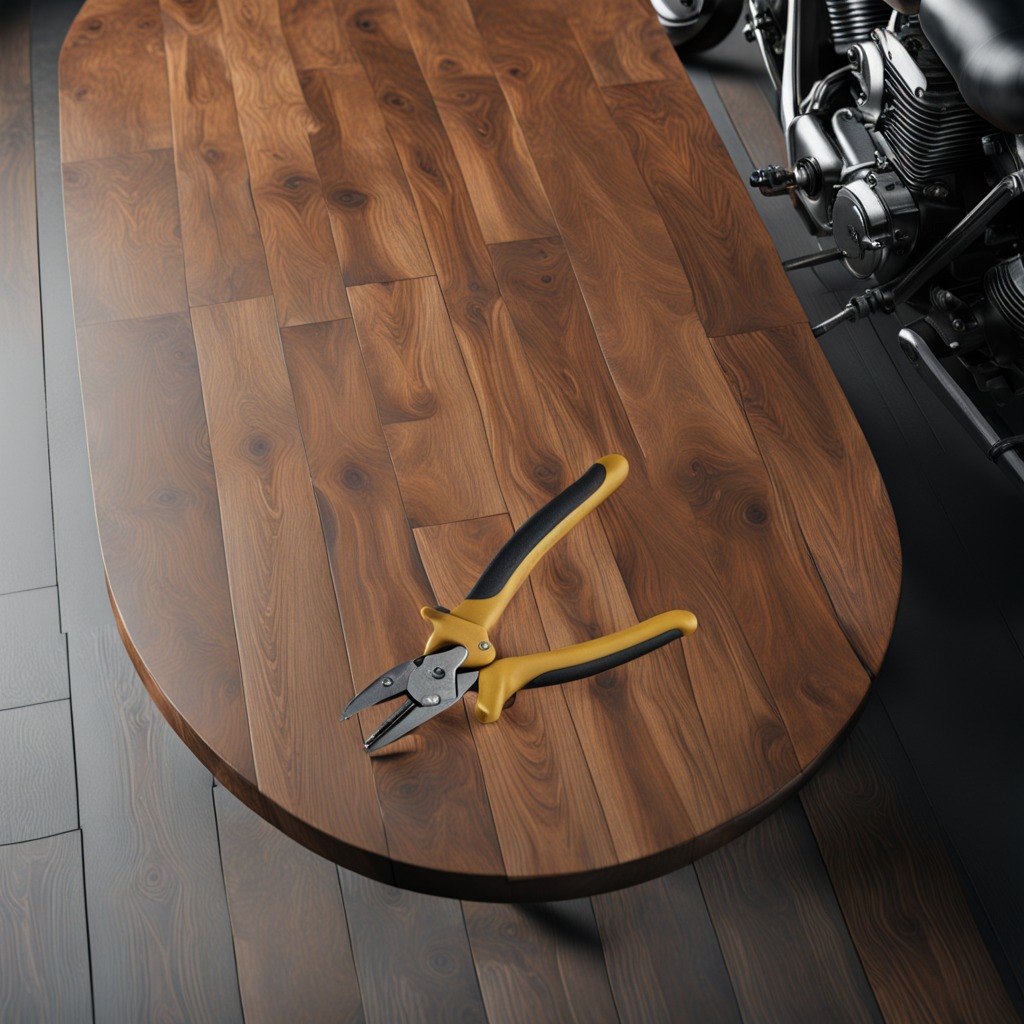
A plier is lying on the table.